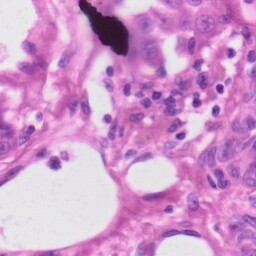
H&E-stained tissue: Skin